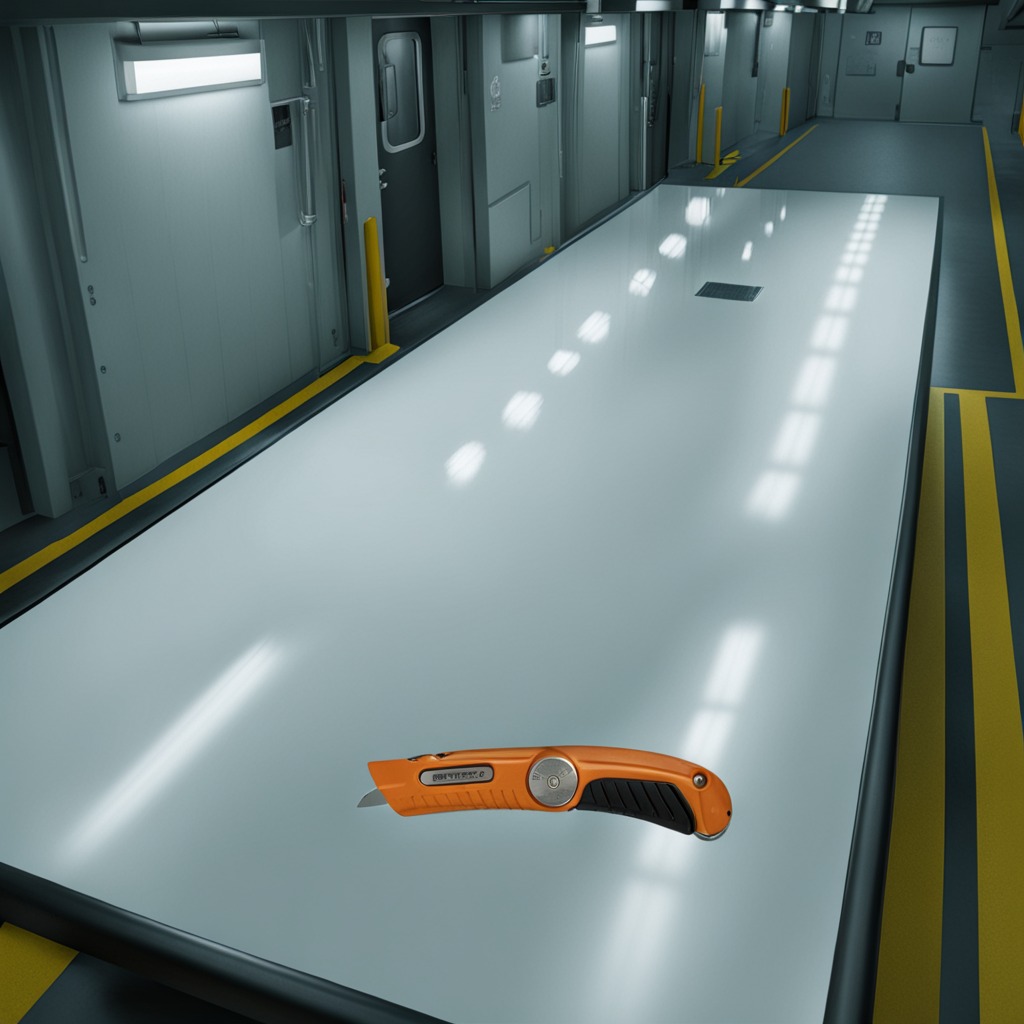
A utility knife lies on a table in the ship maintenance bay.